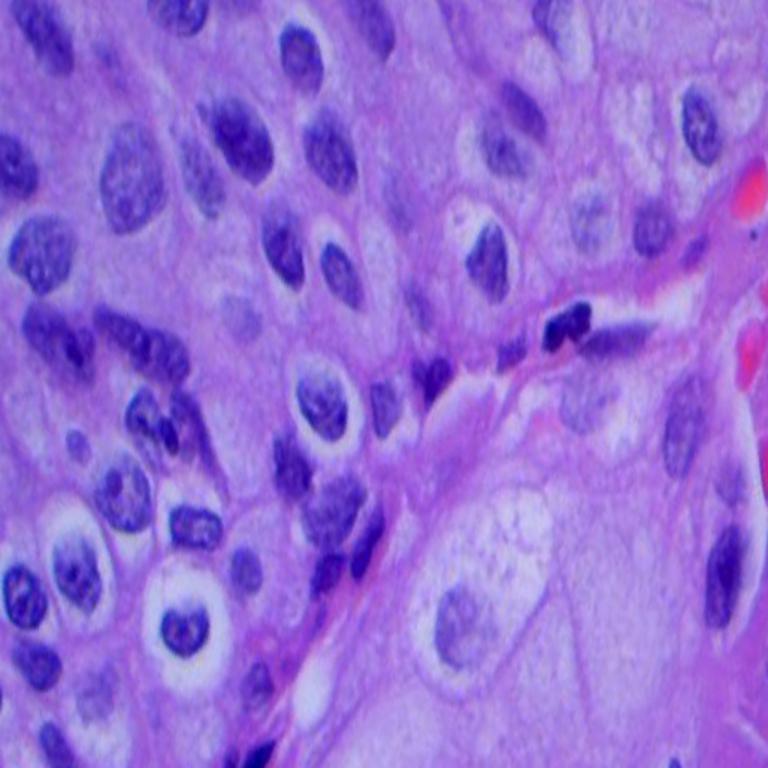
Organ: lung
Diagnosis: squamous carcinomas